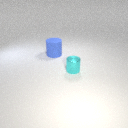
small cyan metal cylinder to the right of large blue rubber cylinder